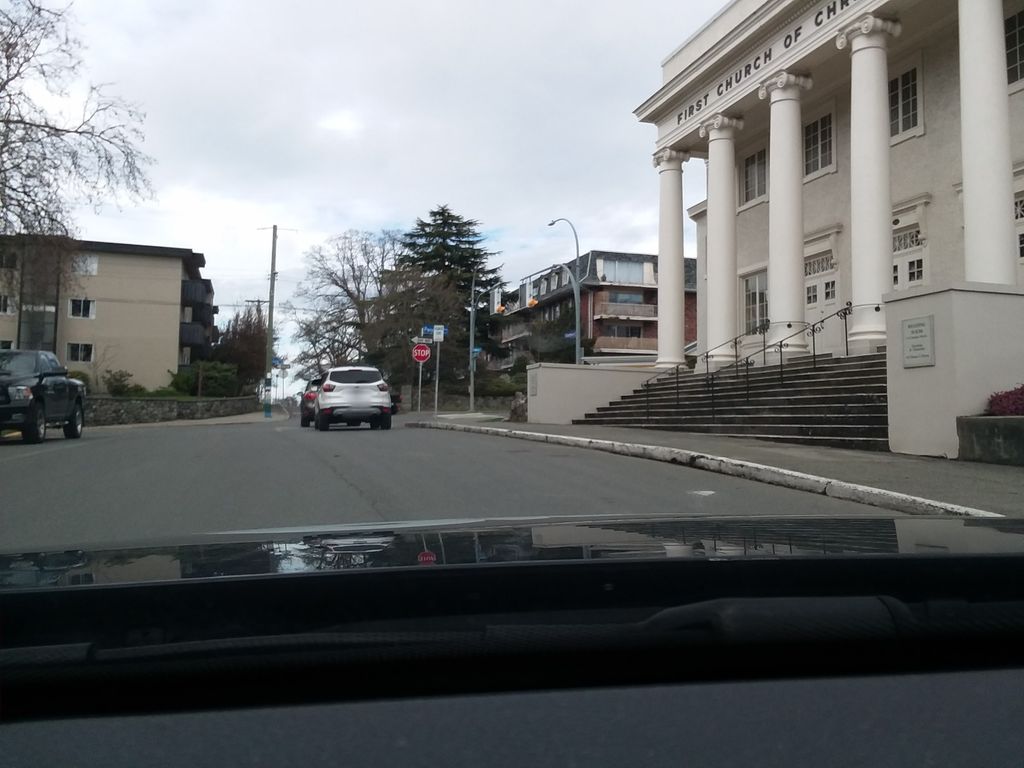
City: victoria